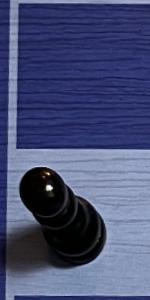
Label: Pawn_Black